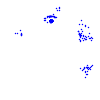
Particle: kaon